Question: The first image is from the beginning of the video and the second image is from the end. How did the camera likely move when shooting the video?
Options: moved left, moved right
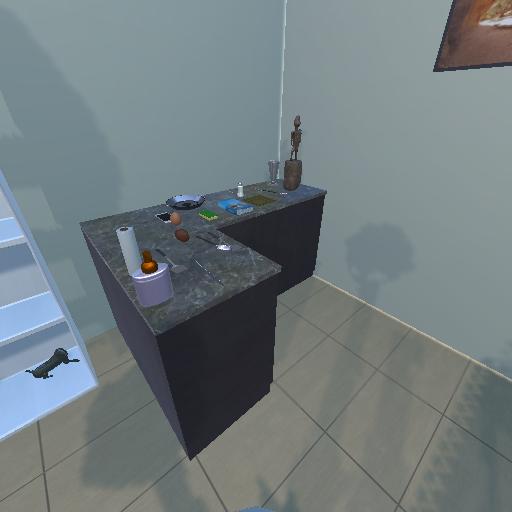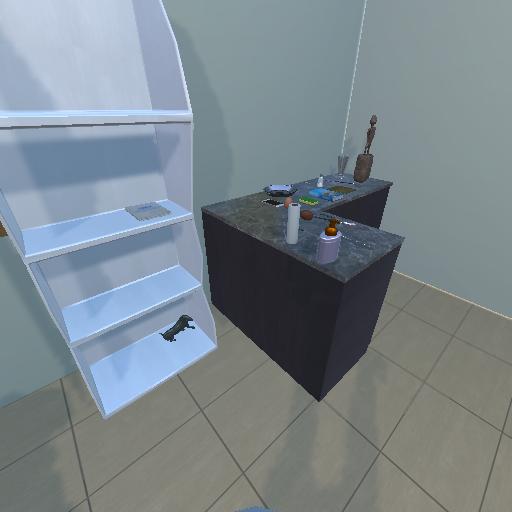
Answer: moved left